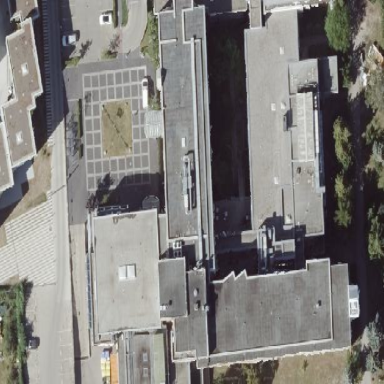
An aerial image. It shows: Public building with flat roof.